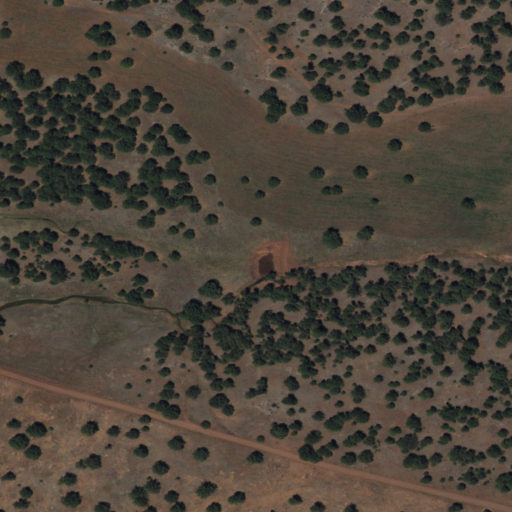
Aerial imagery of valley in New Mexico named Carmel Dias Canyon containing evergreen forest, shrub, and grassland